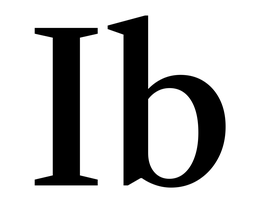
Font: LibreCaslonText_Medium